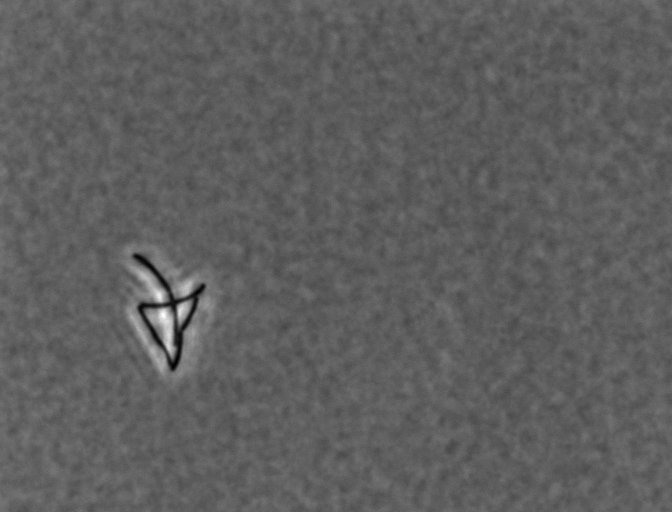
Bacillus subtilis